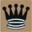
Piece: bQ